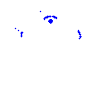
Particle: proton